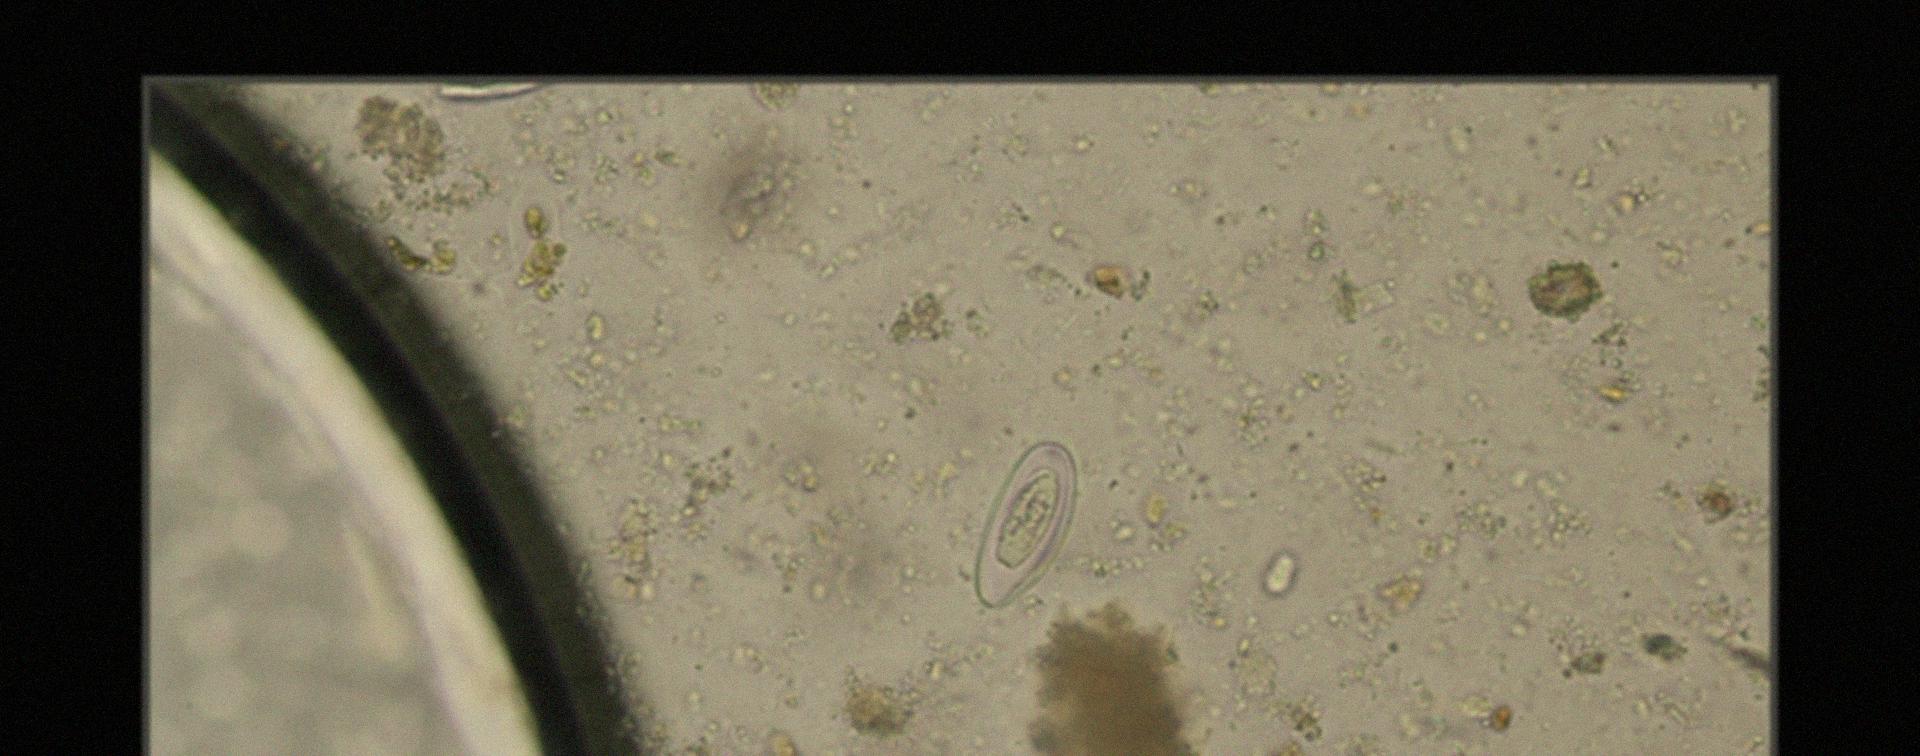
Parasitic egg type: Enterobius vermicularis